【题型】解答题　【知识点】解析几何　【难度】easy
已知圆 $N$: $(x - 3)^2 + y^2 = 25$，抛物线 $G$: $y^2 = 2px\ (p > 0)$ 的准线与圆 $N$ 相切，过抛物线焦点 $F$ 的动直线 $l$ 与抛物线交于 $A$、$B$ 两点，线段 $AB$ 的中点为 $M$。

\vspace{0.5em}

(1) 求抛物线 $G$ 的方程；

\vspace{0.5em}

(2) 当 $MN \perp x$ 轴时，求直线 $l$ 的斜率；

\vspace{0.5em}

(3) 求证：$|AB| - 2|MN|$ 为定值，并求出该定值。
【解答】
{【解】}

(1) 由题意可得，圆 $N$ 的圆心为 $N(3,0)$，半径为 $5$，且抛物线的准线为 $x = -\frac{p}{2}$，与圆 $N$ 相切。
则 $3 - \left(-\frac{p}{2}\right) = 5$，因为 $p > 0$，解得 $p = 4$，故抛物线的方程为 $y^2 = 8x$。

---

(2) 设点 $A(x_1,y_1)$，$B(x_2,y_2)$，$M(x_0,y_0)$，
显然直线 $AB$ 的斜率不为零，设直线 $l$ 的方程为 $x = ty + 2$。

联立
\[
\begin{cases}
x = ty + 2 \\
y^2 = 8x
\end{cases}
\]
可得 $y^2 - 8ty - 16 = 0$，则 $\Delta = 64t^2 + 64 > 0$。

由韦达定理可得 $y_1 + y_2 = 8t$，$y_1y_2 = -16$，
则 $y_0 = \frac{y_1 + y_2}{2} = 4t$，$x_0 = ty_0 + 2 = 4t^2 + 2$，即点 $M(4t^2 + 2, 4t)$。

因为 $MN \perp x$ 轴，则 $x_0 = 4t^2 + 2 = 3$，解得 $t = \pm \frac{1}{2}$。
因此，直线 $l$ 的斜率为 $\frac{1}{t} = \pm 2$。

---

(3) 由抛物线焦点弦长公式可得 $|AB| = x_1 + x_2 + 4 = t(y_1 + y_2) + 8 = 8(t^2 + 1)$。

由 (2) 可得 $|MN| = \sqrt{(4t^2 + 2 - 3)^2 + (4t)^2} = \sqrt{16t^4 + 8t^2 + 1} = 4t^2 + 1$，
所以 $|AB| - 2|MN| = 8(t^2 + 1) - 2(4t^2 + 1) = 6$。

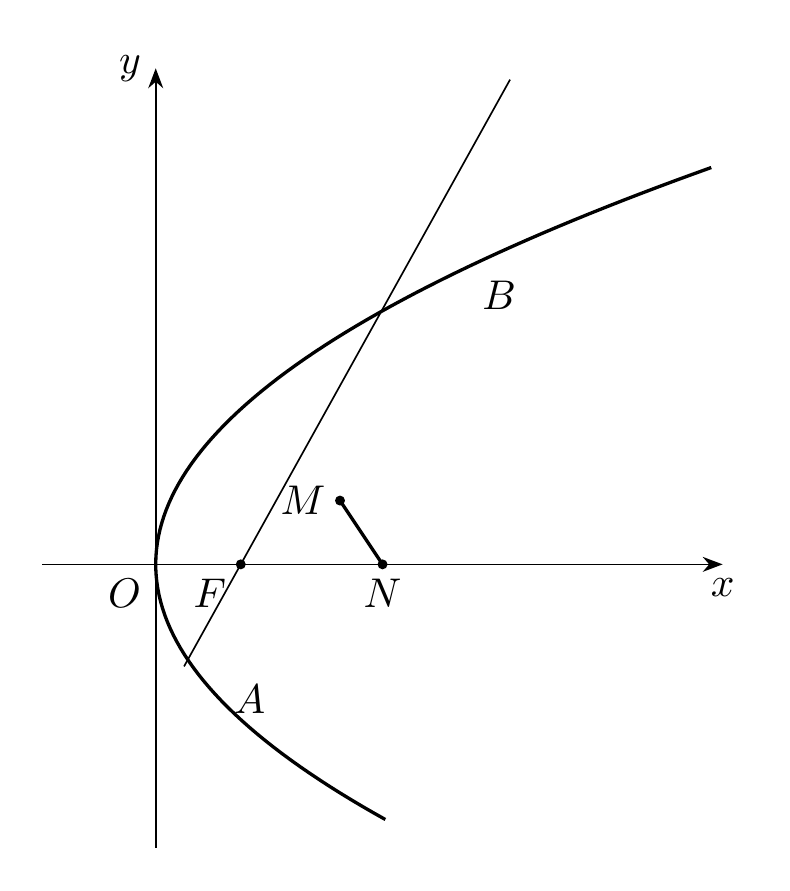